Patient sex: M
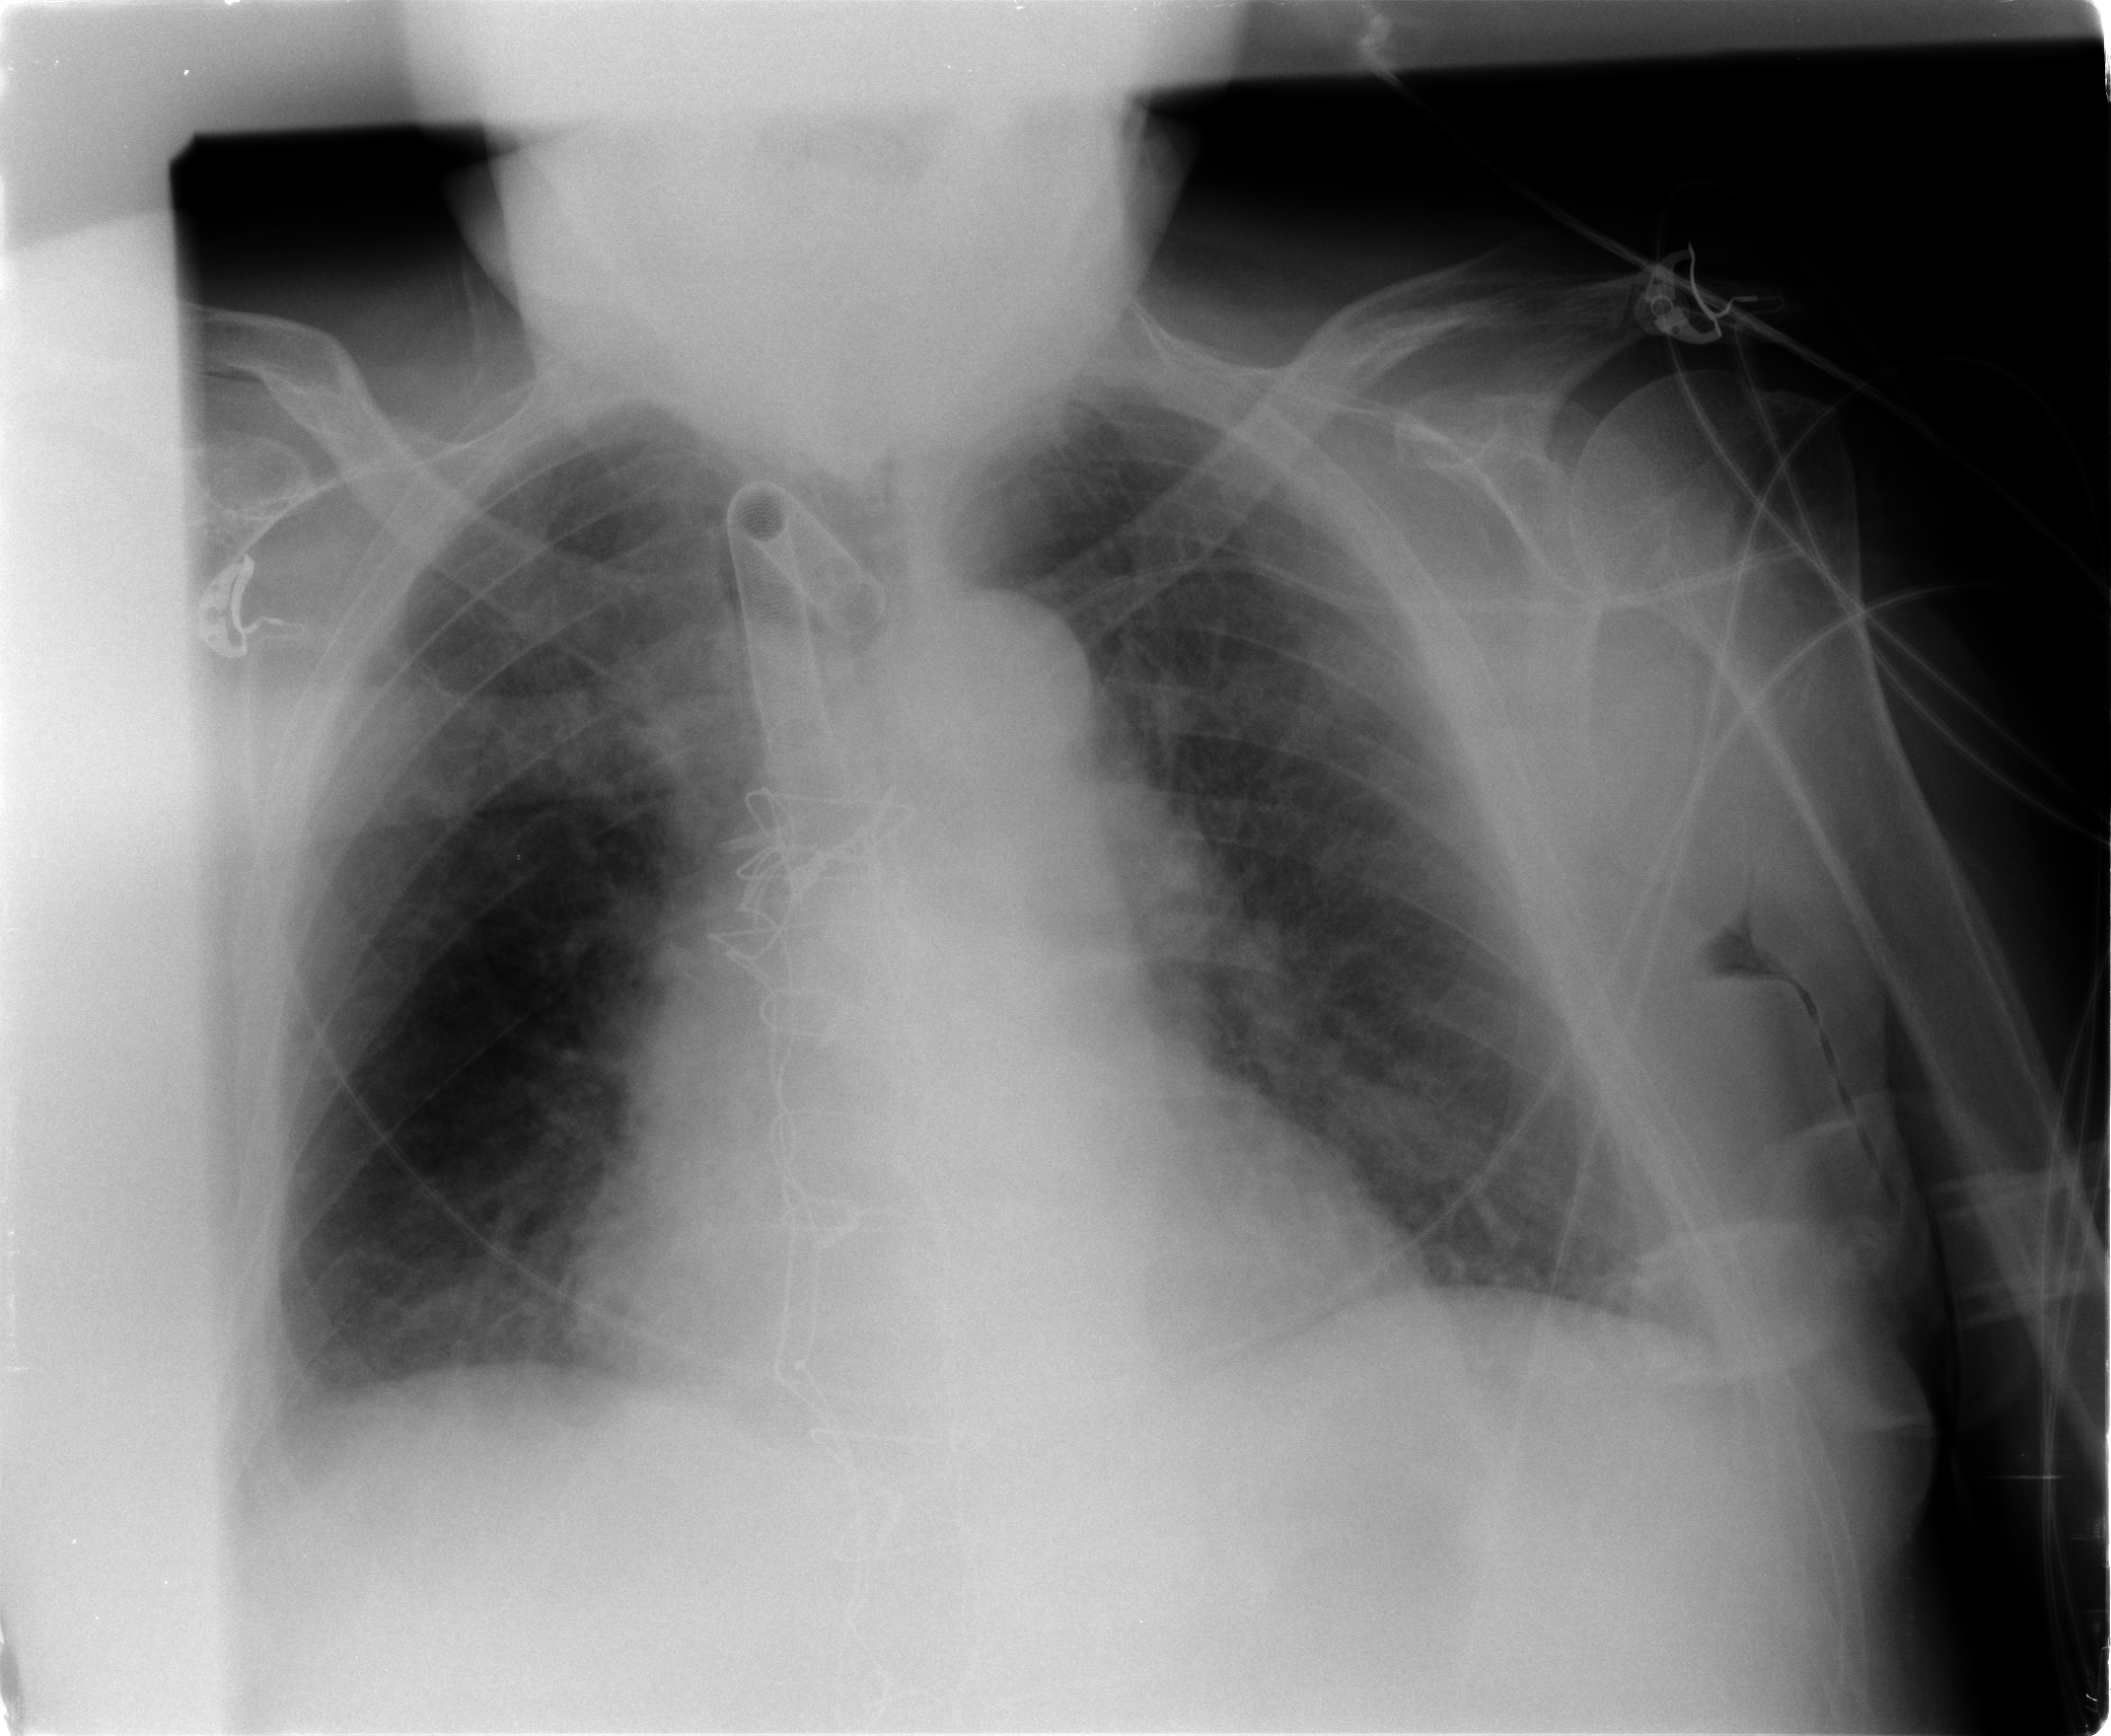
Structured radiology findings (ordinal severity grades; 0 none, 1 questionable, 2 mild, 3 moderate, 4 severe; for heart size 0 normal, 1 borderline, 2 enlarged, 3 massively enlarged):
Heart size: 2
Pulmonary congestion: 2
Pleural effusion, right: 1
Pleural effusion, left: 0
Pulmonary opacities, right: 1
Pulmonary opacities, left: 1
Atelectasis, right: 2
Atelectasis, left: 2